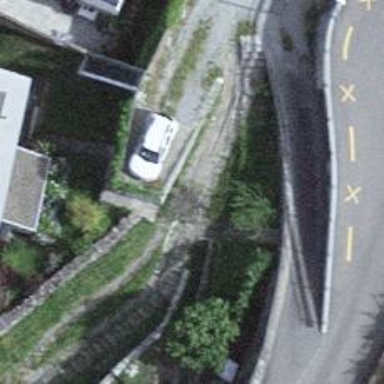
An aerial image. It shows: Cobblestone path.